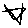
Label: star